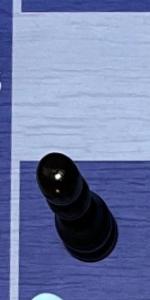
Label: Pawn_Black